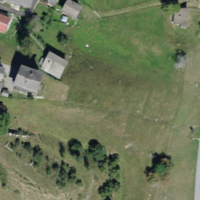
EUNIS habitat code: 24
Species observed at this site:
Chamaenerion angustifolium
Plantago media